Question: The following query will give me the list of IDs I need to perform an update immediately after running this:
'''
SELECT TOP 5 WorkflowEventProcessingID
FROM Master.WorkflowEventProcessing
WHERE ProcessingToken IS NULL
ORDER BY WorkflowEventProcessingId
'''

Is there a way to get the min (55034) and max (55038) IDs of this range, in one select statement, so I can do something like this:
'''
UPDATE WorkflowEventProcessing
SET ProcessingToken = <guid here>
WHERE WorkflowEventProcessingId >= @minId
AND WorkflowEventProcessingId <= @maxId
'''
I tried something like this, but I'm way off:
'''
DECLARE @minId INT
DECLARE @maxId INT
SELECT TOP 5 @minId = min(WorkflowEventProcessingID), @maxId = MAX(WorkflowEventProcessingID)
FROM Master.WorkflowEventProcessing
WHERE ProcessingToken IS NULL
ORDER BY WorkflowEventProcessingId
'''
I don't want to do an UPDATE with a sub-SELECT because I'm getting a deadlock on this. So I was told to separate the SELECT and UPDATE to give a separate DELETE process a chance to run between the UPDATE and SELECT.
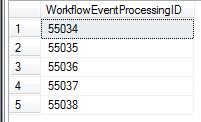
Answer: try
'''
DECLARE @min INT
DECLARE @max INT
select @min = min(WorkflowEventProcessingID),
@max = max(WorkflowEventProcessingID)
from (
SELECT TOP 5 WorkflowEventProcessingID
FROM Master.WorkflowEventProcessing
WHERE ProcessingToken IS NULL
ORDER BY WorkflowEventProcessingId
) x
'''
And then
'''
UPDATE WorkflowEventProcessing
SET ProcessingToken = <guid here>
WHERE WorkflowEventProcessingId between @min and @max
'''